Question: Normally, i want the red arrow to not display. But when a user hovers their mouse over "My Cart (0)" I want the red arrow to display. how can u do this with html/css?

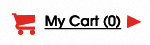
Answer: you can try this: <URL>
What this does is change the width of the image to show/hide the arrow.
'''
.cart {
background:url(http://i.stack.imgur.com/D2o7H.png);
width: 100px;
height: 45px;
display: block;
}
.cart:hover {
width: 150px;
}
'''
The other option is use a different image and change between then.